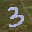
Label: 3